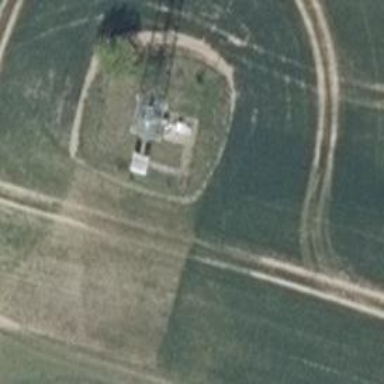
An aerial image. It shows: Communication tower.